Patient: sex M, age 46
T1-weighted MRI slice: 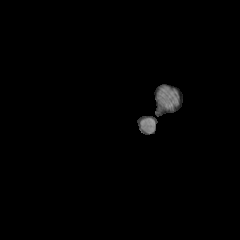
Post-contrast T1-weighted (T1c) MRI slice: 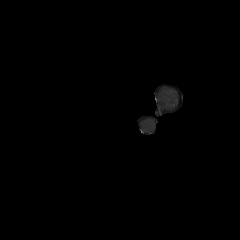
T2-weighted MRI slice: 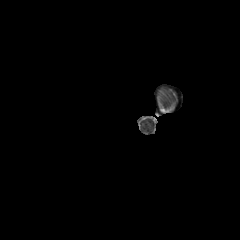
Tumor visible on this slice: no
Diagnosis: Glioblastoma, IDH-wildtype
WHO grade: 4